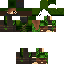
A male human skin with dark skin, wearing brown long hair dressed in a blue hoodie and black pants, featuring a closed mouth.